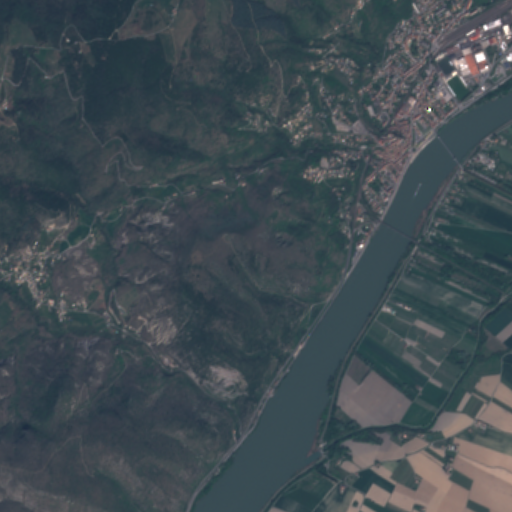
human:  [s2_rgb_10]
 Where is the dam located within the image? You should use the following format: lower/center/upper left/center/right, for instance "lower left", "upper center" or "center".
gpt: The dam is located in the lower center of the image.
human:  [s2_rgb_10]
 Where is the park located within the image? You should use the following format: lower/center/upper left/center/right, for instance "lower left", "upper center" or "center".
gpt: The park is located in the upper right of the image.
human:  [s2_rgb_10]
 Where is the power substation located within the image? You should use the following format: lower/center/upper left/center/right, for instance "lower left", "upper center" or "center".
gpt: The power substation is located in the upper center of the image.
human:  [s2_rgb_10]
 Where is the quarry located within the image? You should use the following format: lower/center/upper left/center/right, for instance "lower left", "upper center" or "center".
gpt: The quarry is located in the lower center of the image.
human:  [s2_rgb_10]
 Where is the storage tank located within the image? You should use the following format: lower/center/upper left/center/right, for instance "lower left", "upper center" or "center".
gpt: The storage tank is located in the upper right of the image.
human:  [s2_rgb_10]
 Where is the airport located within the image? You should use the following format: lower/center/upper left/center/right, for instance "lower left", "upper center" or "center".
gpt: There is no airport in the image.